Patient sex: F
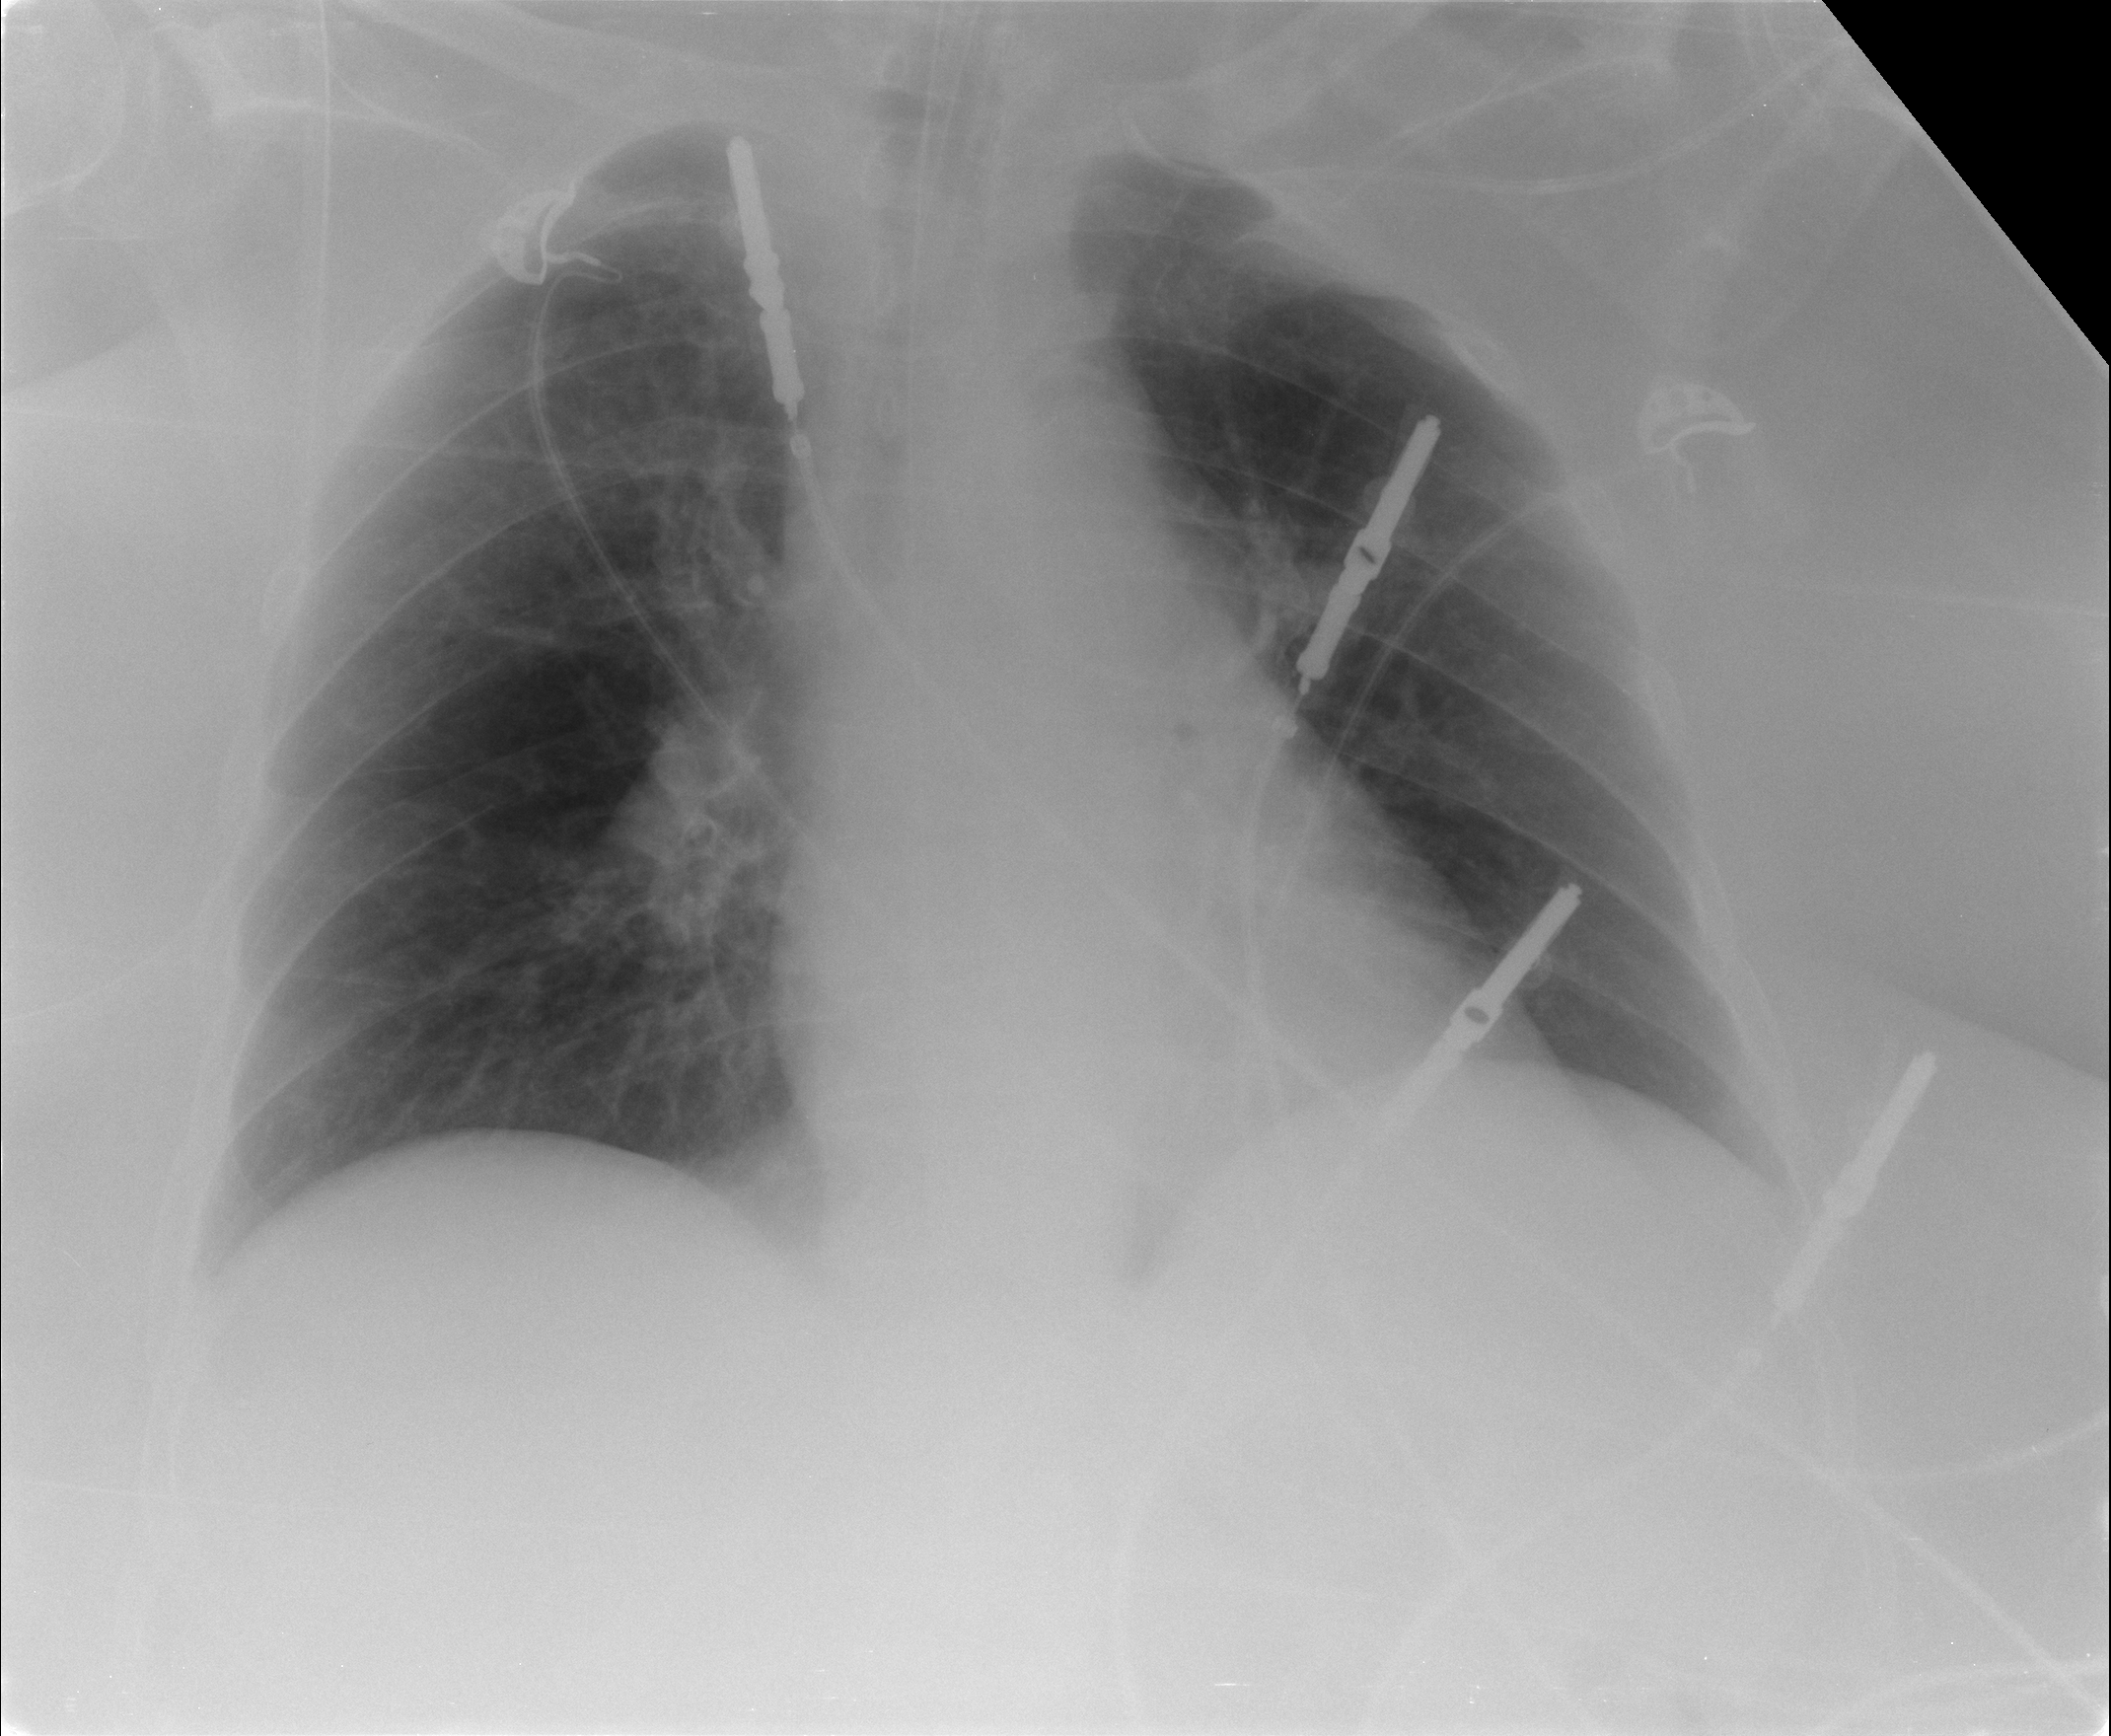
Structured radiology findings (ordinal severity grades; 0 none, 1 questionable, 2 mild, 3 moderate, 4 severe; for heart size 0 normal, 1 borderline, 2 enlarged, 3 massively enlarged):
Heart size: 0
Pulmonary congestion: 2
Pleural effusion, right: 0
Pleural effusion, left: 0
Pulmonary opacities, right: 0
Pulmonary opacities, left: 0
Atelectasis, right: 2
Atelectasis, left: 2